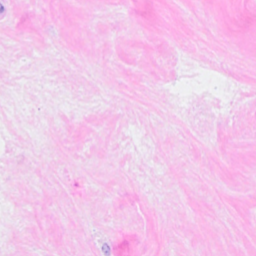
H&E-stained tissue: Breast